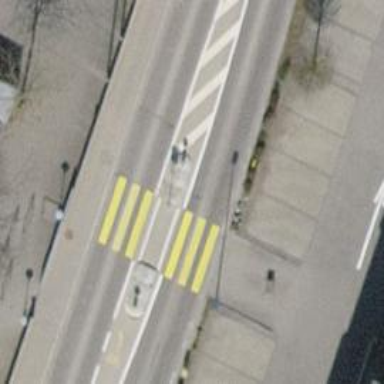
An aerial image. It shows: Uncontrolled crossing on the road.